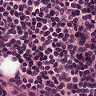
Metastatic tissue present: no